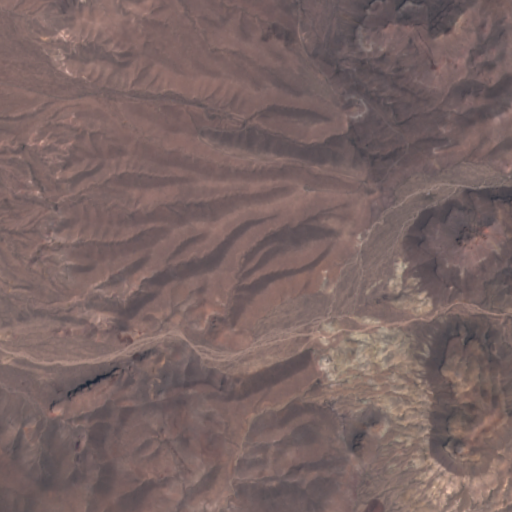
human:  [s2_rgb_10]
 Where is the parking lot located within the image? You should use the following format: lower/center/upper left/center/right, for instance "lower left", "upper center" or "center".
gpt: The parking lot is located in the center of the image.
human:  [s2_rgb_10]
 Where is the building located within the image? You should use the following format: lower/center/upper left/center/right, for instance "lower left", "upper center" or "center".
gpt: The building is located in the center right of the image.
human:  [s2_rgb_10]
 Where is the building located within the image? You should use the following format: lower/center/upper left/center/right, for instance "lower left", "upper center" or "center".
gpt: The building is located in the center right of the image.
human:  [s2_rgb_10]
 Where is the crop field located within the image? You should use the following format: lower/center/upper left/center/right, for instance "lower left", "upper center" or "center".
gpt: There is no crop field in the image.